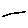
Label: line